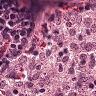
Metastatic tissue present: no